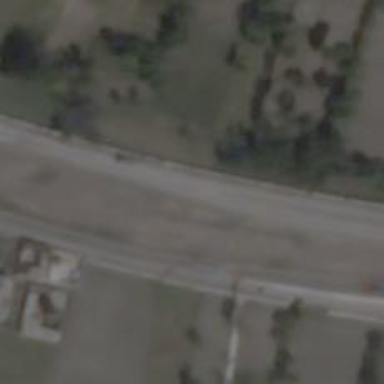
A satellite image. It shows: Trunk link highway.